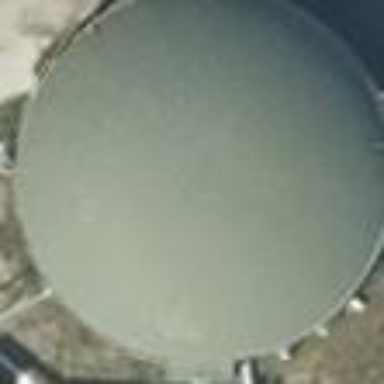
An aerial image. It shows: Farm auxiliary building with covered reservoir. The roof of the reservoir is dome-shaped.